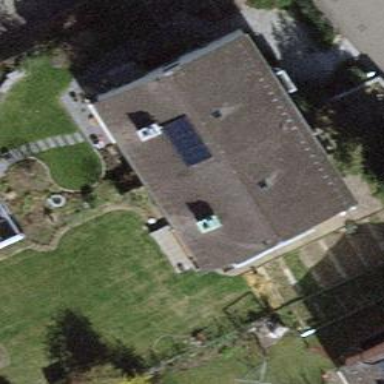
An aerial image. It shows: Building with tiled roof.